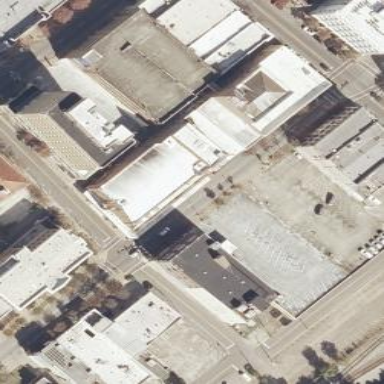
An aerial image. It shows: Commercial building that is theatre.